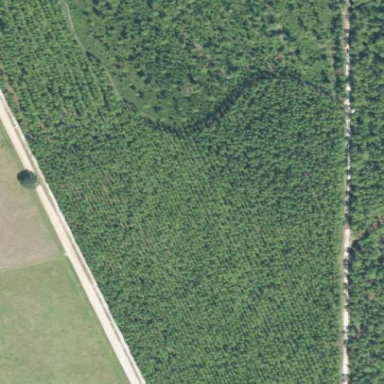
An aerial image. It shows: Forest area dominated by needle-leaved trees.